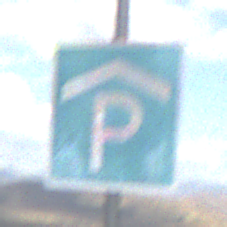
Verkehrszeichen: Parkhaus
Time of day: Midday
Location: Outdoor (Nature)
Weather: PartlyCloudy
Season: NotSpecified
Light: Natural